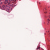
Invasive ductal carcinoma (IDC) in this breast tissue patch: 0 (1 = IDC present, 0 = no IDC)